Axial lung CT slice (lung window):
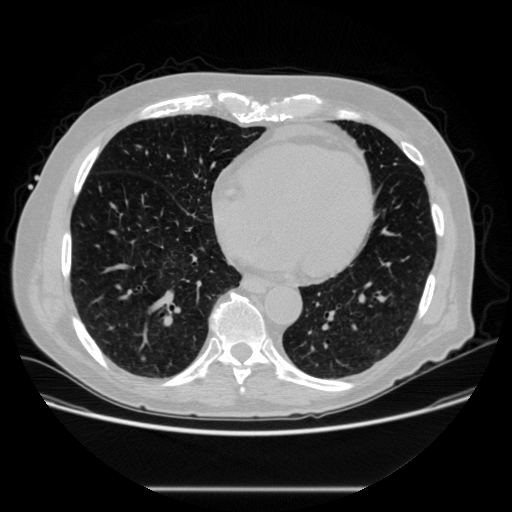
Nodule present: no